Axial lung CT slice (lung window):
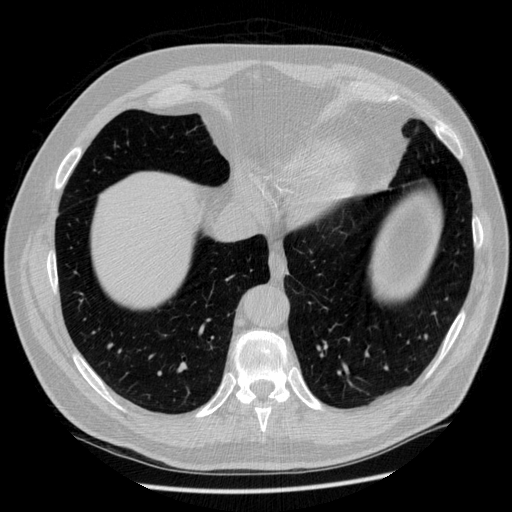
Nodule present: no